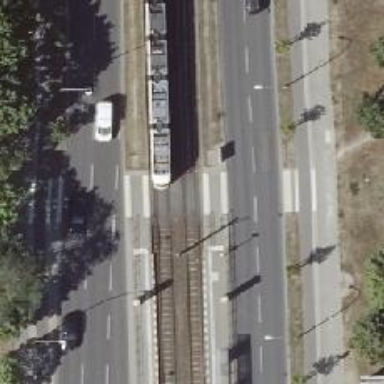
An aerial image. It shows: Uncontrolled tram crossing.